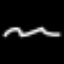
Label: squiggle